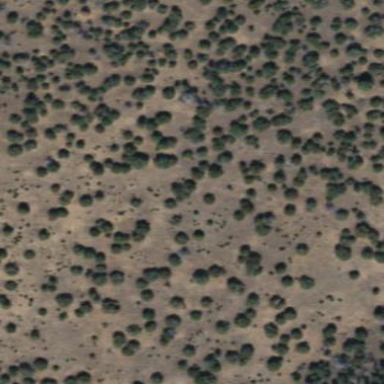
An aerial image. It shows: Patch of scrub vegetation.